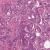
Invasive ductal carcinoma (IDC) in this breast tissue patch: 1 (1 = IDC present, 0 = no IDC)